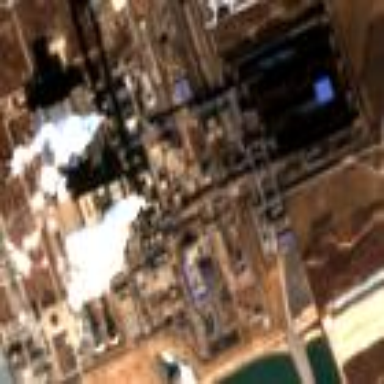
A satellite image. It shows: Industrial area with coal power plant.